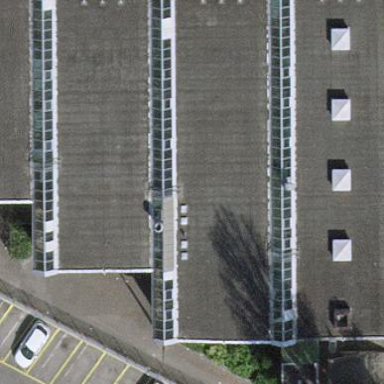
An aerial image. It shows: Transportation building.